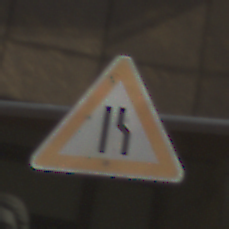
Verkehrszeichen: EinseitigVerengteFahrbahnRechts
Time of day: MorningAfternoon
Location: Outdoor (Urban)
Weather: PartlyCloudy
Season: NotSpecified
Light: Natural